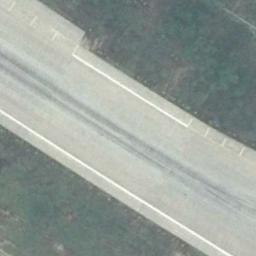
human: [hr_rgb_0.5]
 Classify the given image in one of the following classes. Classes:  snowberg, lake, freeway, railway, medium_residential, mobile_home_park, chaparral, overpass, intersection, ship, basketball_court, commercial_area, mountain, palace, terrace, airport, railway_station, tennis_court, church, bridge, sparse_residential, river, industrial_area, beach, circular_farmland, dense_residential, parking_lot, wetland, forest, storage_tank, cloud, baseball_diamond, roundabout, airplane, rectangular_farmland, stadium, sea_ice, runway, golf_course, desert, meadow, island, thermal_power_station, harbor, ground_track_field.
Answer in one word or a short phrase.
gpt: runway